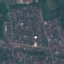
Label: Residential